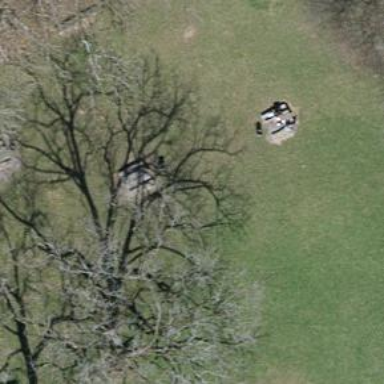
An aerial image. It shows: Picnic table located in leisure land area.